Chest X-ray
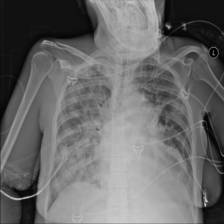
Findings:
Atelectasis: negative
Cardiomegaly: negative
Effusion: negative
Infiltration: positive
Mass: negative
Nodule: positive
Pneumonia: negative
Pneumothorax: negative
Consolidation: negative
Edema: negative
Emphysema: negative
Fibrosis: negative
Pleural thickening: negative
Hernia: negative